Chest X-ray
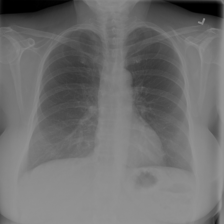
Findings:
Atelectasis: negative
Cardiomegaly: negative
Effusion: negative
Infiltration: negative
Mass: negative
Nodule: negative
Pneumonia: negative
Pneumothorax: negative
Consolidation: negative
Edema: negative
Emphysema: negative
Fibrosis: negative
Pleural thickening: negative
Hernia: negative